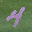
Label: 4